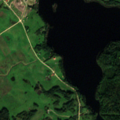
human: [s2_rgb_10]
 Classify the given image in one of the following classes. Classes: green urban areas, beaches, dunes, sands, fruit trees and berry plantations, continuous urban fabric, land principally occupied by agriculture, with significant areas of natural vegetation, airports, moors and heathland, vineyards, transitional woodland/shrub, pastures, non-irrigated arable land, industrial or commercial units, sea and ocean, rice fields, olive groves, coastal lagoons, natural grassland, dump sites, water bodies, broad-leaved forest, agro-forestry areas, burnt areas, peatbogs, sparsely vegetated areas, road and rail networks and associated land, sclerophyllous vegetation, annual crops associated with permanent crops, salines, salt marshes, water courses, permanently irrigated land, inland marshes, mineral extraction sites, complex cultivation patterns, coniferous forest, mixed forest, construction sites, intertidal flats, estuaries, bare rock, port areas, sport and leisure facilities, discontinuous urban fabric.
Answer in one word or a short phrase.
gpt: pastures, complex cultivation patterns, land principally occupied by agriculture, with significant areas of natural vegetation, broad-leaved forest, water bodies